Interaction volume radius: 5 \u00c5
Interaction volume height: 40 \u00c5
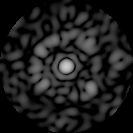
Disorder parameter: 0.6782